Question: My problem is positioning a div under a "dynamic picture" and having dynamic content under the div positioned under the dynamic picture:
<URL>
jsfiddle css classes ready to be filled in :
1. .belowPicture
2. .belowBelowPicture
HTML:
'''
<div id="wallDetailContent">
<section id="wallDetailMessage" style="width 100%">
<img class="wallDetailPicture" src="http://web.scott.k12.va.us/martha2/dmbtest.gif">
<div style="max-width:70%;">blah gik sig en tur, og kobte blah med hjem</div>
</section>
<section class="belowPicture">
<p class="wallByDate"> 20140126220550</p>
<p class="wallByBy"> af &nbsp; </p>
<p class="wallByName"> Anders </p>
</section>
<section class="belowBelowPicture">
content (should be dynamic, able to fill all the height it need downwards.)
</section>
</div>
'''
css:
'''
.wallDetailPicture{
top: 5px;
right : 5px;
position: absolute;
display:box;
width:auto;
height:auto;
max-width:30%;
max-height: 200px;
}
.wallByName{
font-weight: bold !important;
color: blue;
display:inline-block !important;
}
.wallByDate{
font-weight: bold !important;
display:inline-block !important;
}
.wallByBy{
display:inline-block !important;
}
.belowPicture{
background:red;
}
.belowBelowPicture{
background:green;
}
'''
Goal look:

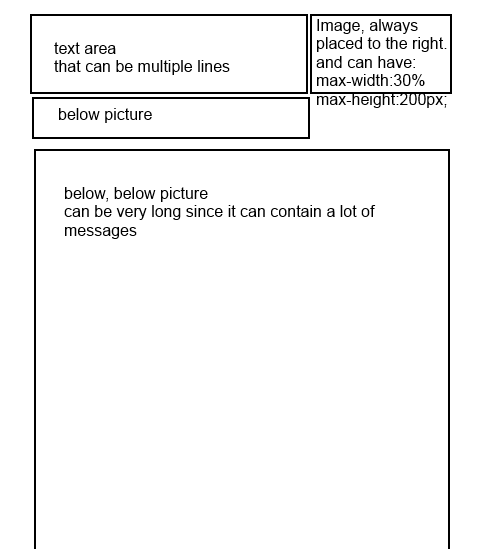
Answer: You can mix 'relative' and 'absolute' positioning in as much as you can <URL>, but you can't do what you're asking with 'absolute' positioning, because as soon as an element's position is affected by the position of another, that's 'relative' positioning.
You can achieve what you're after using 'float' and 'clear': <URL>